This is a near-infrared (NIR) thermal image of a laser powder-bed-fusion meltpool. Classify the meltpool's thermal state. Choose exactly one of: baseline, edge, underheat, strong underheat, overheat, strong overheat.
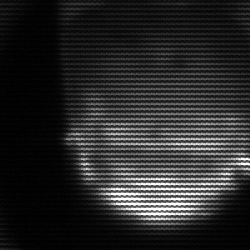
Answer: edge